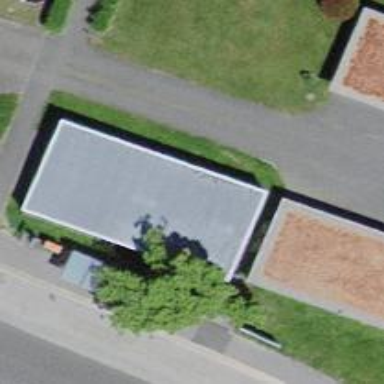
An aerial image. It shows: Bicycle parking facility.